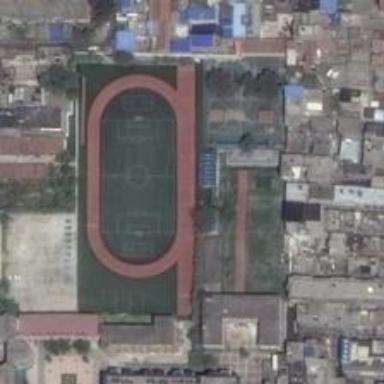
What surround this dark green exercise park is numerous small houses .